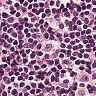
Metastatic tissue present: no